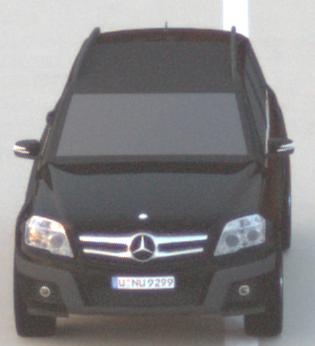
Make: Mercedes-Benz
Model: GLK 280
Detailed model: GLK-Class (204)
Model produced from: 2008/10
Model produced until: 2009/04
Doors: 5
Color: black
Road condition: dry road
Daytime: dawn
Contrast: low contrast